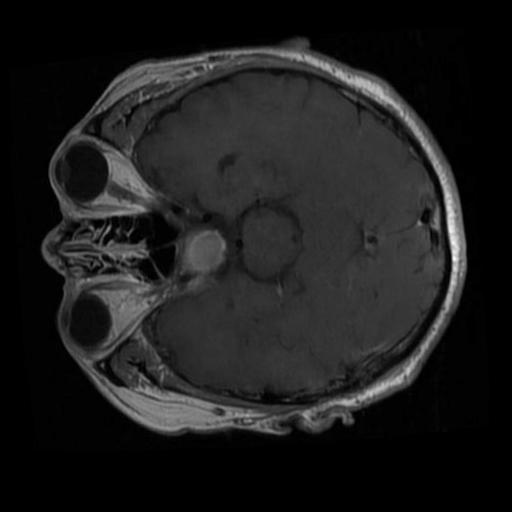
Label: brain_tumor